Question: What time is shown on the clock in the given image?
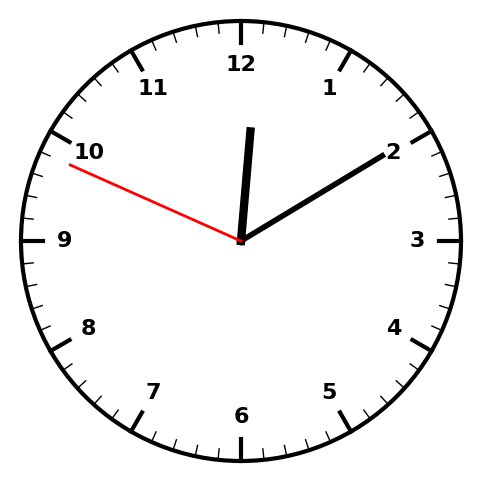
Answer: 12:09:49